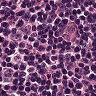
Metastatic tissue present: yes